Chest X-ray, PA view. Patient: 41 years old, sex M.
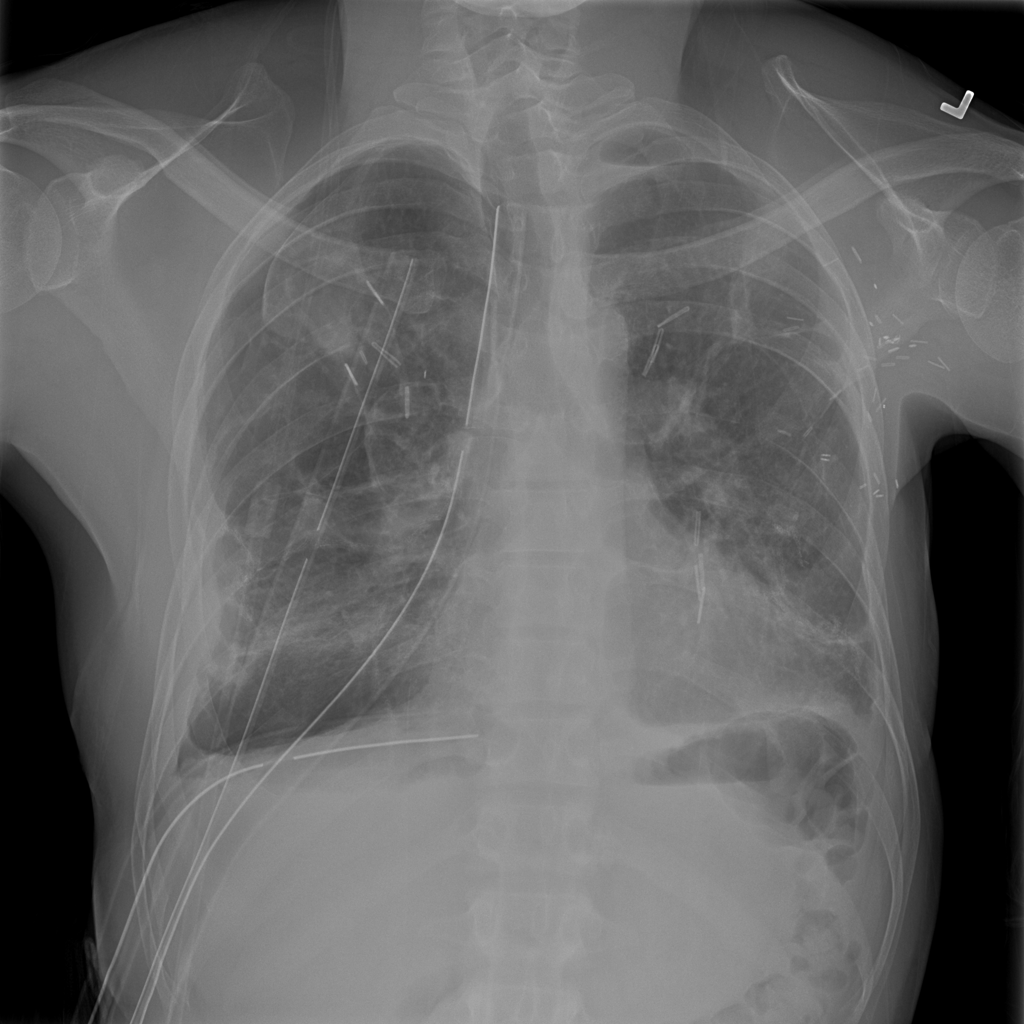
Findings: Pneumothorax